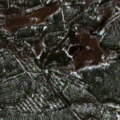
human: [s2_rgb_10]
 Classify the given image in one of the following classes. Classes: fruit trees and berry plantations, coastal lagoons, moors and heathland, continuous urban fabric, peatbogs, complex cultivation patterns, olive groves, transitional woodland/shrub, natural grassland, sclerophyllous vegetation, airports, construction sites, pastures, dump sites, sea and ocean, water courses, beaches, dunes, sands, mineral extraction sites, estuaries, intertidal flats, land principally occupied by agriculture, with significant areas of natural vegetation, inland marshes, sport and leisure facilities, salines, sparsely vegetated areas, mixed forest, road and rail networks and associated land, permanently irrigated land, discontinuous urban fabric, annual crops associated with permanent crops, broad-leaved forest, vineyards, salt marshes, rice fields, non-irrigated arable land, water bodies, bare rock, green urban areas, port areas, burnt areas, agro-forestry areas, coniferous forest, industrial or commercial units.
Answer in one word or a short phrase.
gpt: coniferous forest